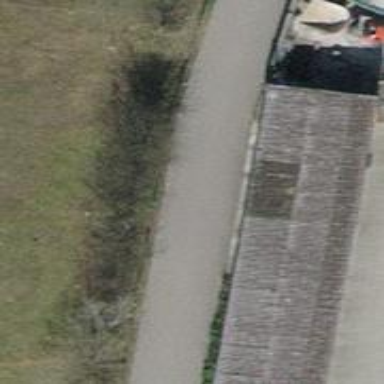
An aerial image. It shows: Shed building.